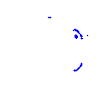
Particle: kaon